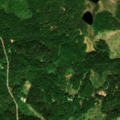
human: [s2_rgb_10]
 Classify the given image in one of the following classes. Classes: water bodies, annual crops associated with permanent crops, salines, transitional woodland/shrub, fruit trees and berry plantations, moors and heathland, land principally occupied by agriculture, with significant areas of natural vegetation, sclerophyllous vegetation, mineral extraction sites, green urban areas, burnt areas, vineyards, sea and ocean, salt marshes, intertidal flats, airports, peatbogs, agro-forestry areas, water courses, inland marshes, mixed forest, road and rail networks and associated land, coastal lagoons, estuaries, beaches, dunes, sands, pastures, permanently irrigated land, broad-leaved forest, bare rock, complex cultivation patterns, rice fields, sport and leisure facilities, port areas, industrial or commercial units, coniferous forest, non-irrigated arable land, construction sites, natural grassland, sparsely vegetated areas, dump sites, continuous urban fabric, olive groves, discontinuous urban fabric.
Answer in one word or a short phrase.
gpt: broad-leaved forest, mixed forest